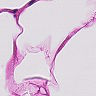
Metastatic tissue present: no